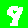
Digit: 9